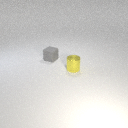
small yellow metal cylinder in front of small gray rubber cube